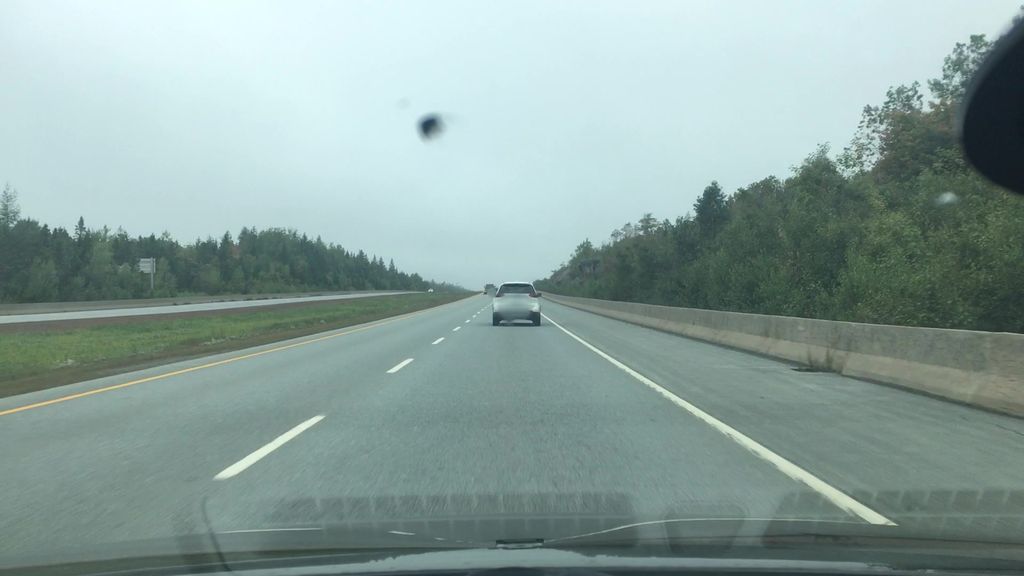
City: halifax